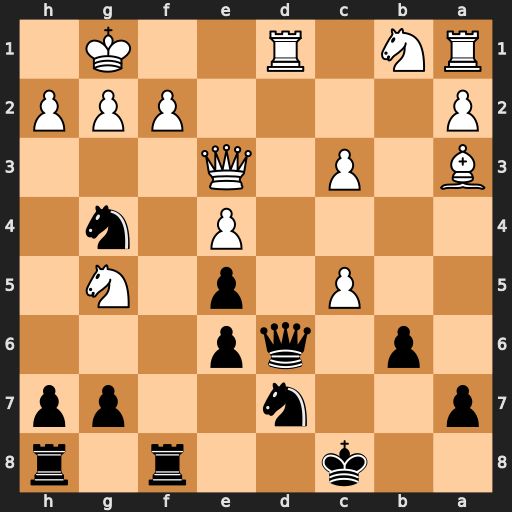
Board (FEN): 2k2r1r/p2n2pp/1p1qp3/2P1p1N1/4P1n1/B1P1Q3/P4PPP/RN1R2K1
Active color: b
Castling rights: -
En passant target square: -
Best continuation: Qxd1+ Qe1 Qxe1#